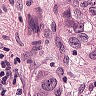
Metastatic tissue present: yes